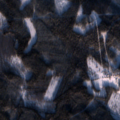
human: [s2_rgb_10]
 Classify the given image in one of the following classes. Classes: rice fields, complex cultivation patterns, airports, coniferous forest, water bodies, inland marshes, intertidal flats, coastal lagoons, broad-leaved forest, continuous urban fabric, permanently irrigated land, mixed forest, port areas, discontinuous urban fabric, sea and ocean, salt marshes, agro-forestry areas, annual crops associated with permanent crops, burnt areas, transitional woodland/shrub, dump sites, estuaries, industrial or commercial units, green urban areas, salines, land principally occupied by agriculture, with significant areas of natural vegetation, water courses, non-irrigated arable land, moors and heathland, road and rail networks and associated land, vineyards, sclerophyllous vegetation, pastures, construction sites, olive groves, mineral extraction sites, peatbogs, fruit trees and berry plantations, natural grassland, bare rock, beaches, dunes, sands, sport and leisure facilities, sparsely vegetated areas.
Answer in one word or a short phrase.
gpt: coniferous forest, mixed forest, transitional woodland/shrub